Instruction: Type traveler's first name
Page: traveler
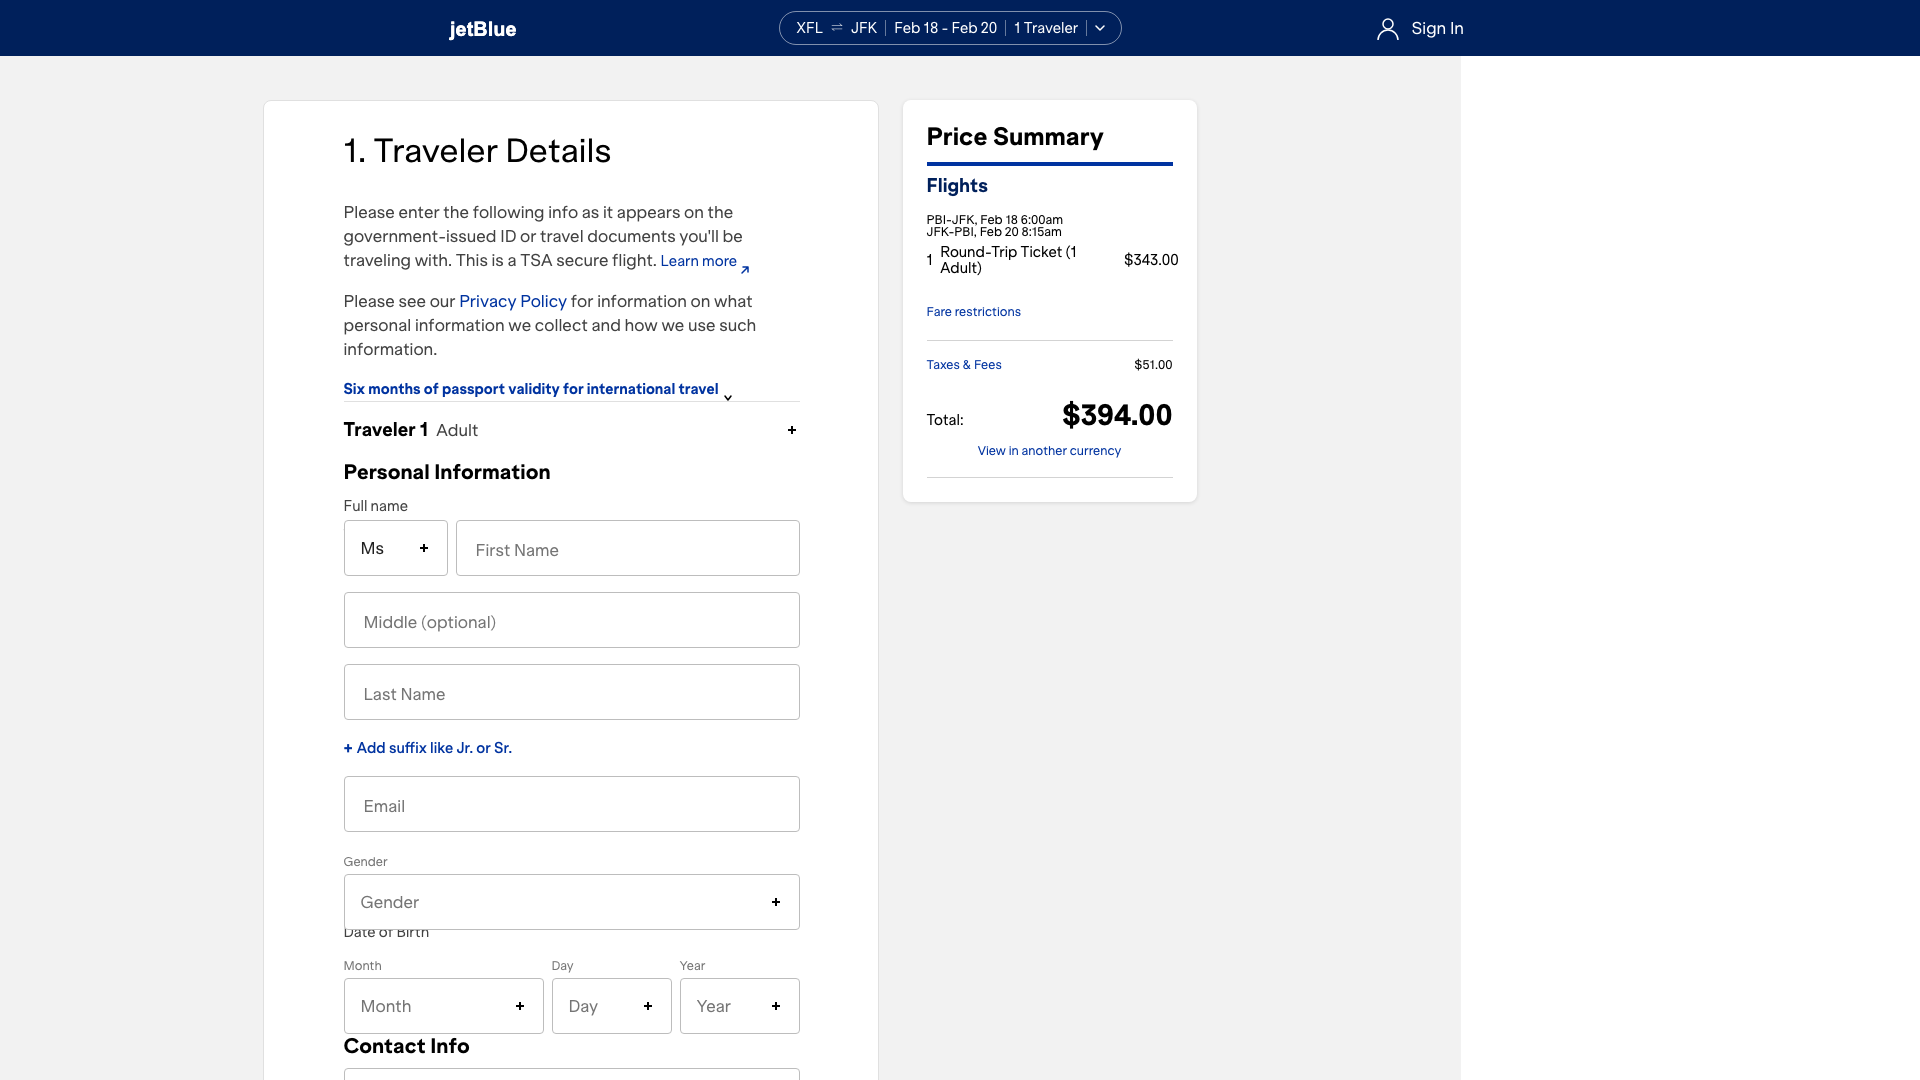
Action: type